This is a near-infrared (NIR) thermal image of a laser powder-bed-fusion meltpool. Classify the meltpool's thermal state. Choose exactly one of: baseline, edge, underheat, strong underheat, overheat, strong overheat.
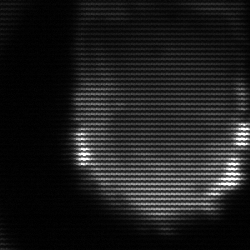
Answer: strong underheat